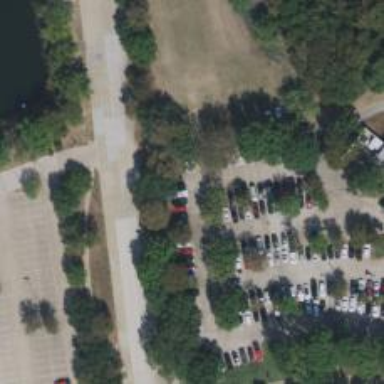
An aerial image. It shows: Service road designated as golf cart path.